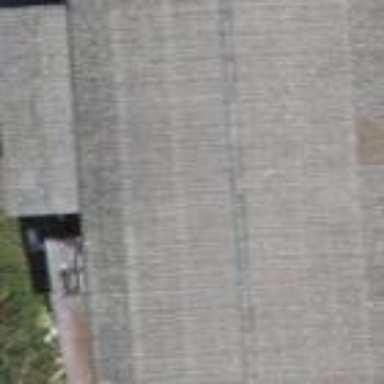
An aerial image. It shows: Shed.